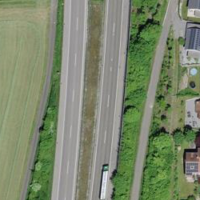
EUNIS habitat code: 57
Species observed at this site:
Milvus migrans